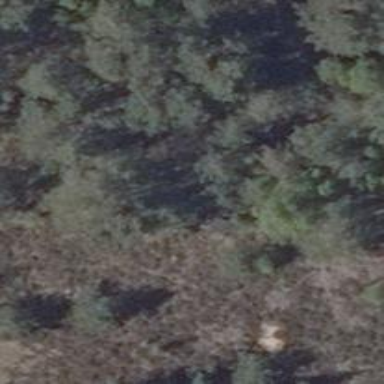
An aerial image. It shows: Hunting stand.